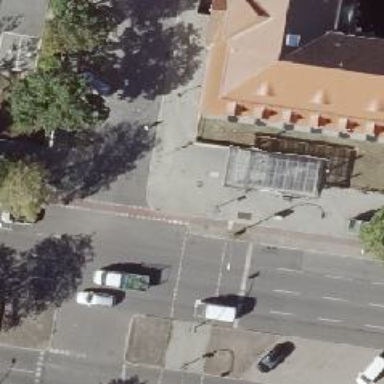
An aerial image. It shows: Sidewalk.